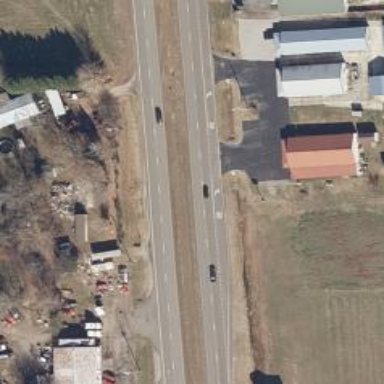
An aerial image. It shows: Asphalt road with dual carriageways at trunk level.